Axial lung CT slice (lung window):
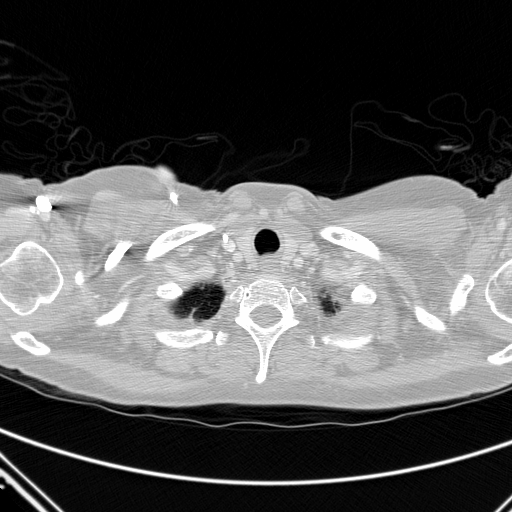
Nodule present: no